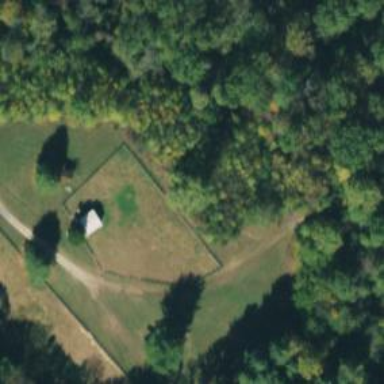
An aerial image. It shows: Campsite with tents set up.